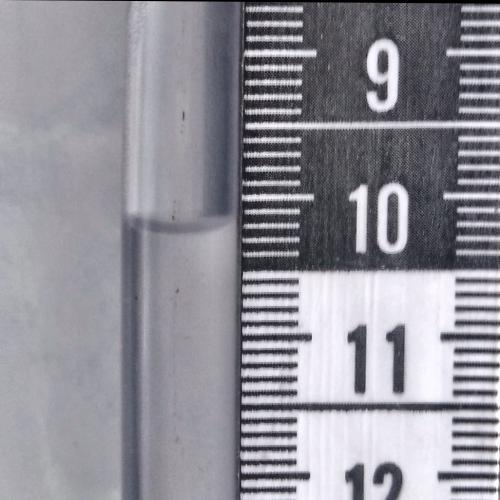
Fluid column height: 10.2 cm